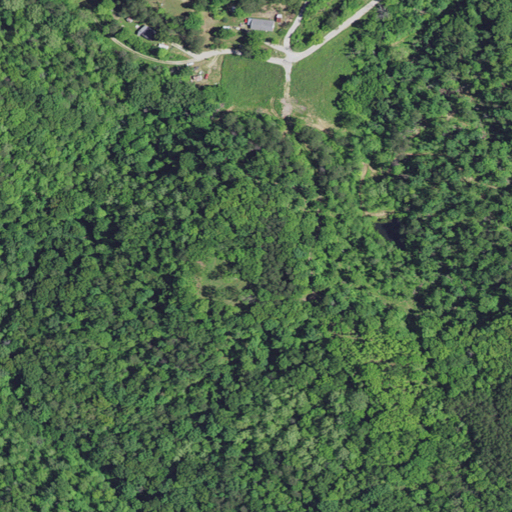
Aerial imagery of mountain in Kentucky named Mine Knob containing deciduous forest, low intensity development, open development, pasture, grassland, mixed forest, and medium intensity development